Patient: sex F, age 46
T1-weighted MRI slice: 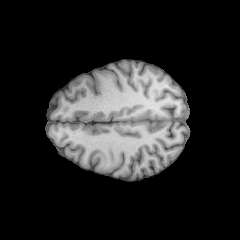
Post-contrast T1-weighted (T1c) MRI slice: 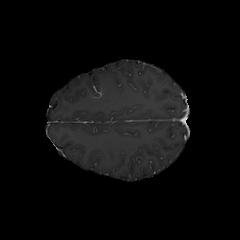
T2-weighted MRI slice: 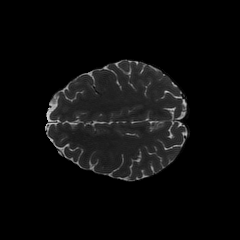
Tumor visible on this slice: no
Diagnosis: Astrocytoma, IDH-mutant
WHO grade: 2